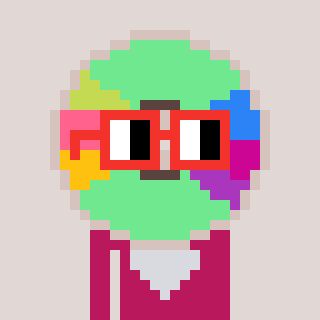
a pixel art character with square red glasses, a cd-shaped head and a darkpink-colored body on a warm background